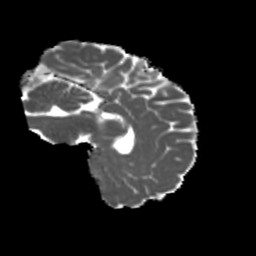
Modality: MD
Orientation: sagittal
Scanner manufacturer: siemens
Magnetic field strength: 3 T
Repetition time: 4 s
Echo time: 0.0594 s